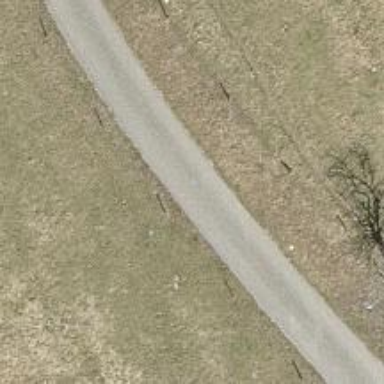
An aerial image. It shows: Well-maintained track road of grade 1.